Question: I have a 'DateTime' property where I want to save the Date and the Time of something. Therefore I made a 'DatePicker' in 'WPF' where I can choose the Date. Next to it I put a 'Combobox' with some time entries.

Now I want to join the time which I selected in the 'combobox' with the 'DateTime' of the 'DatePicker' so that the Default value of '00:00:00' gets replaced by my value I selected in the 'comboBox'. How do I do that?
Here some code snippets. I fill my combo boxes like that:
'''
for (int i = 0; i < 24; i++)
{
for (int j = 0; j < 2; j++)
{
string minute;
if (j == 0)
{
minute = "00";
}
else
{
minute = "30";
}
//view.cmbStartZeit.Items.Add(i.ToString() + ":" + j.ToString());
//startZeit.Content = i.ToString() + ":" + minute;
//endZeit.Content = i.ToString() + ":" + minute;
StartTime.Items.Add(i.ToString("00") + ":" + minute);
EndTime.Items.Add(i.ToString("00") + ":" + minute);
}
'''
StartTime and EndTime are my ComboBoxes
I want to Join my 'DatePicker' and the time in the combo boxes. I found a Code Sample but It does not work.
'''
((DateTime)view.StartDate.SelectedDate).Add(TimeSpan.FromMinutes(Convert.ToDouble((view.StartTime.SelectedValue.ToString()).Split(':')[0]))).Add(TimeSpan.FromHours(Convert.ToDouble((view.StartTime.SelectedValue.ToString()).Split(':')[1])));
'''
'StartDate' is my 'DatePicker'. It always gives me null at 'StartTime.SelectedValue.ToString()'
If somebody knows another way to do that, without using third party kits or stuff like that please tell me. I have to use the native 'WPF' stuff (it's for school)
Many thanks in advance
B.Pumpkin
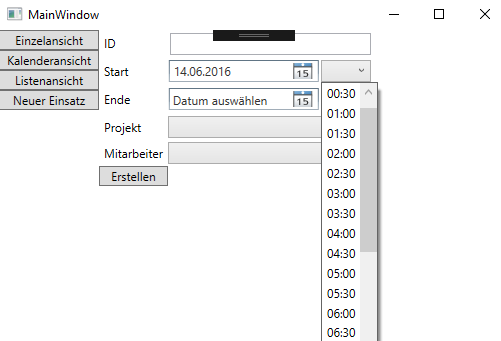
Answer: Running a similar example works fine for getting 'StartTime.SelectedValue.ToString()'.
There are other problems though:
DateTime.Add is a non mutating method, and just returns a new DateTime object.
So first thing you need to do is set the new DateTime to your StartDate object. Also you are parsing minutes, and hours in opposite order (but there is a better way to parse it, see below).
Here is what I did to make it work:
'''
var time = TimeSpan.Parse(startTime.SelectedValue.ToString());
startDate.SelectedDate = ((DateTime)startDate.SelectedDate).Add(time);
'''
Full (simple), working example:
'''
<StackPanel>
<DatePicker Name="startDate" />
<ComboBox Name="startTime" SelectionChanged="StartTime_OnSelected" />
</StackPanel>
'''
Code behind:
'''
public partial class MainWindow : Window
{
public MainWindow()
{
InitializeComponent();
for (int i = 0; i < 24; i++)
{
for (int j = 0; j < 2; j++)
{
string minute;
if (j == 0)
{
minute = "00";
}
else
{
minute = "30";
}
//view.cmbStartZeit.Items.Add(i.ToString() + ":" + j.ToString());
//startZeit.Content = i.ToString() + ":" + minute;
//endZeit.Content = i.ToString() + ":" + minute;
startTime.Items.Add(i.ToString("00") + ":" + minute);
}
}
}
private void StartTime_OnSelected(object sender, RoutedEventArgs e)
{
var time = TimeSpan.Parse(startTime.SelectedValue.ToString());
// startDate.SelectedDate could be null, so do some checking before
startDate.SelectedDate = ((DateTime)startDate.SelectedDate).Add(time);
}
}
'''